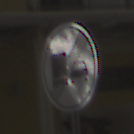
Verkehrszeichen: EndeUeberholverbotKraftfahrzeuge
Umgebung: Outdoor, Urban
Tageszeit: MorningAfternoon
Wetter: PartlyCloudy
Licht: Natural
Jahreszeit: NotSpecified
Kontrast: HighContrast